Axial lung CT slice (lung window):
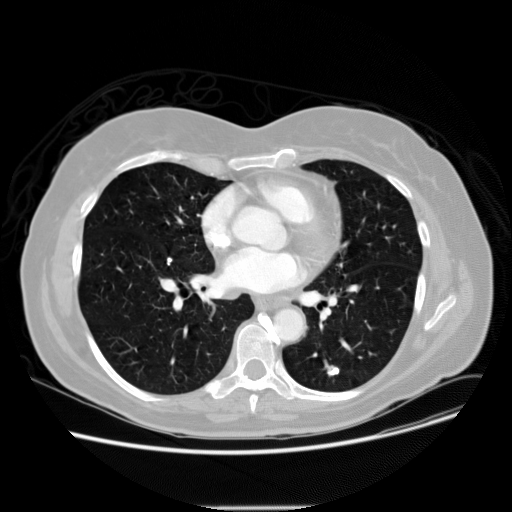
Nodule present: yes
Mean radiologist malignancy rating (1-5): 1.75